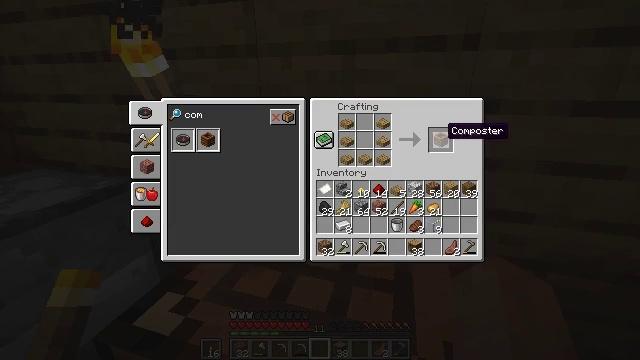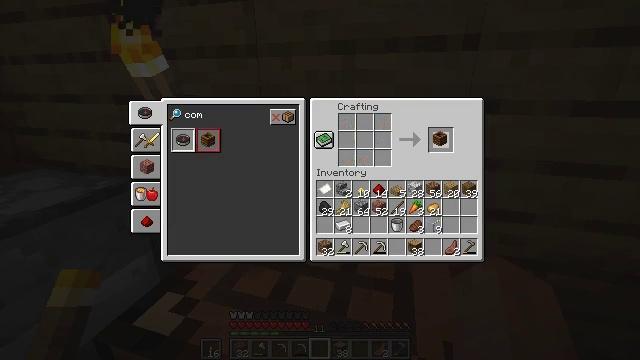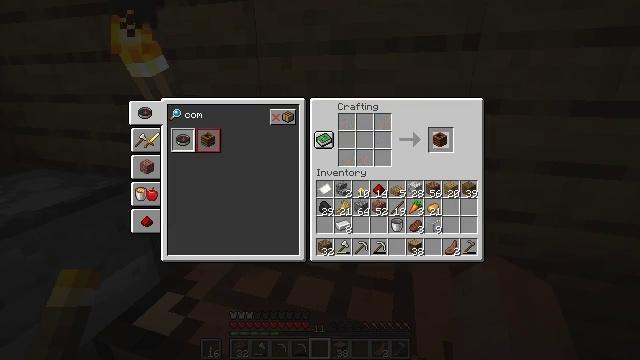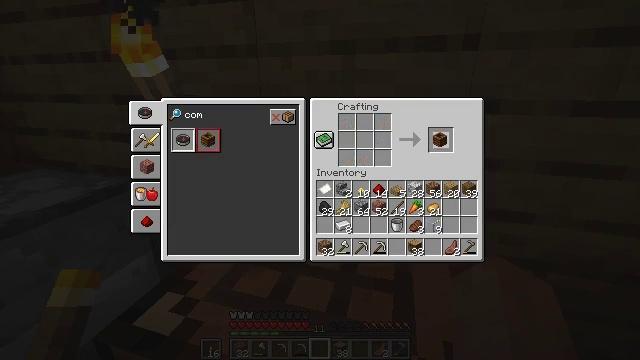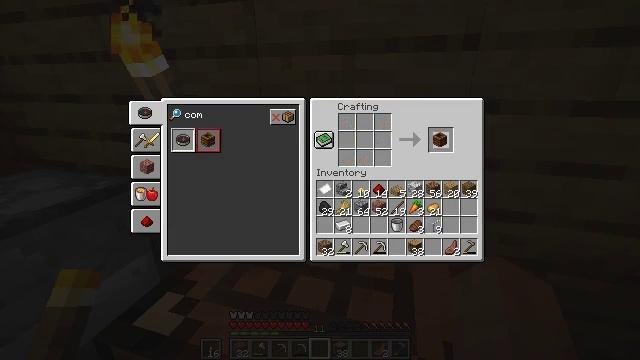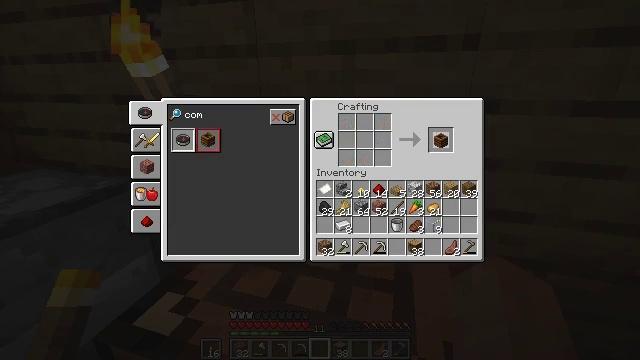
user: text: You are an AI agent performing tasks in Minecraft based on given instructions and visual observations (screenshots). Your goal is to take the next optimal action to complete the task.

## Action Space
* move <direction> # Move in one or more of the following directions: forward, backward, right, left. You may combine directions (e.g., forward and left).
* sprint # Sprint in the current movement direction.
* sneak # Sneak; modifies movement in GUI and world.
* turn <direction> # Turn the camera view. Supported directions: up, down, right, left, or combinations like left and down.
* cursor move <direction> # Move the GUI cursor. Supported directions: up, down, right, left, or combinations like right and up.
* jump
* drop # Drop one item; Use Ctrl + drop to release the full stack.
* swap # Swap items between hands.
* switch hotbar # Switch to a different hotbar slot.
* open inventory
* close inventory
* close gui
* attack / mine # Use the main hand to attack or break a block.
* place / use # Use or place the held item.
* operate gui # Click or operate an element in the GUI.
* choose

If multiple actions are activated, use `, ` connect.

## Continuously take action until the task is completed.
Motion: motion action
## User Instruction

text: Craft a composter using the crafting grid.
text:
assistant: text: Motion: operate gui
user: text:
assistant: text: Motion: operate gui
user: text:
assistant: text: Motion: operate gui
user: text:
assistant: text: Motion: no_op
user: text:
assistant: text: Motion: no_op
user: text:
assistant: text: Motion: no_op